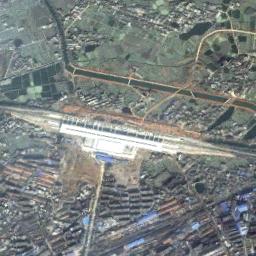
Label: railway_station